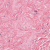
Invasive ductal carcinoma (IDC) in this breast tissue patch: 0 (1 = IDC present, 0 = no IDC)